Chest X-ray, AP view. Patient: 31 years old, sex M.
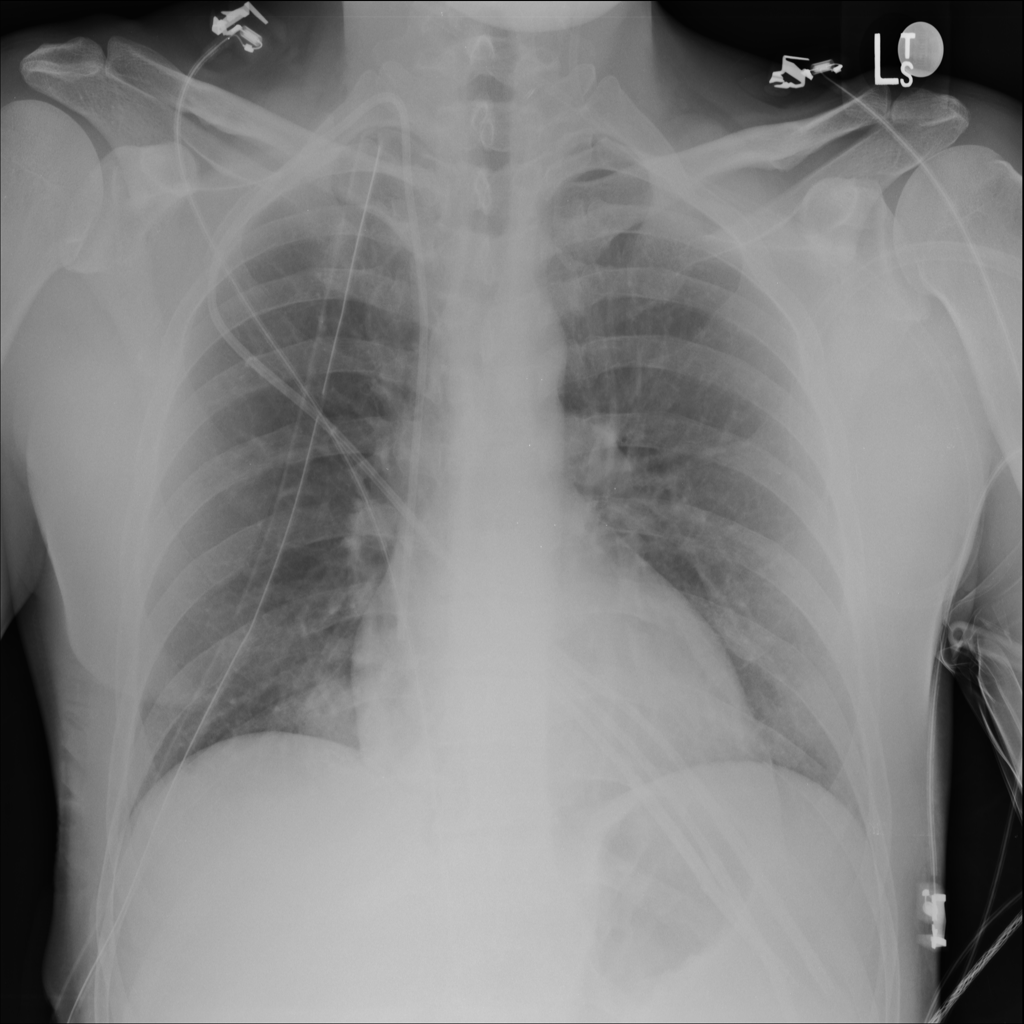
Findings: No Finding